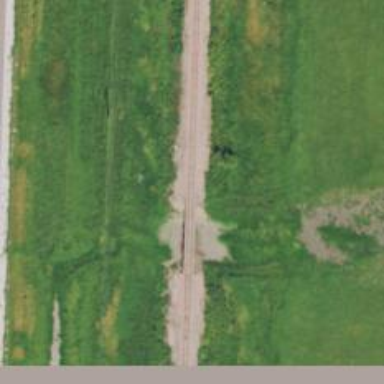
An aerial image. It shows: Bridge over railway line.